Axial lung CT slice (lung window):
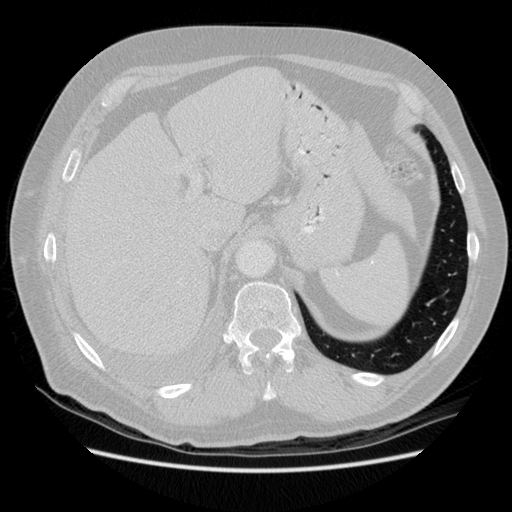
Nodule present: no